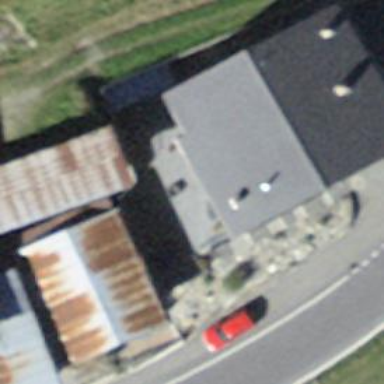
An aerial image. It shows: Detached building.